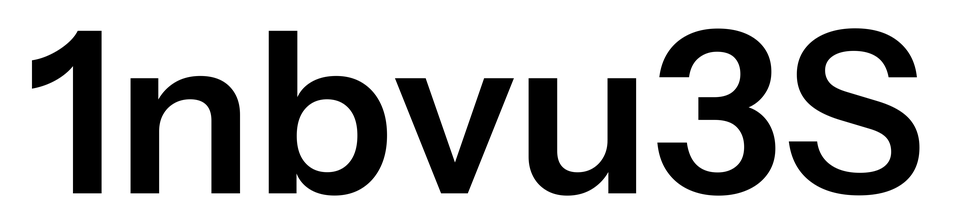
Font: InstrumentSans_SemiBold